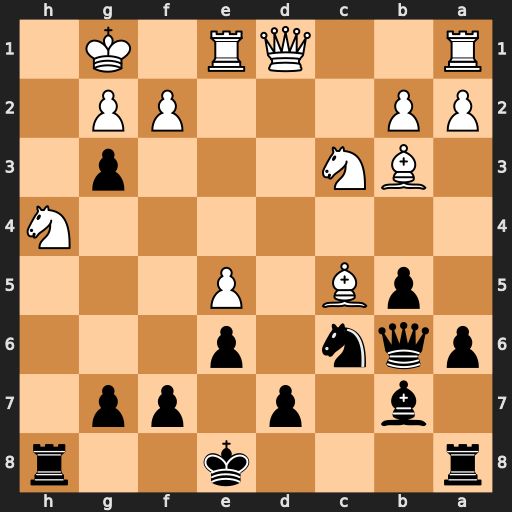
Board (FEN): r3k2r/1b1p1pp1/pqn1p3/1pB1P3/7N/1BN3p1/PP3PP1/R2QR1K1
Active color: b
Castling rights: kq
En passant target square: -
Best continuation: Qxc5 Ne4 gxf2+